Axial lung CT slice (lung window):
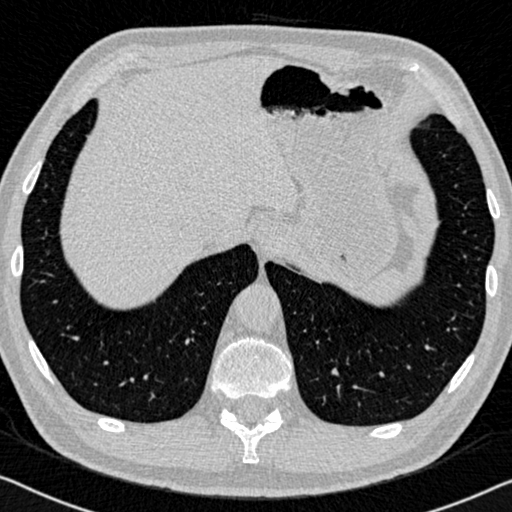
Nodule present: no